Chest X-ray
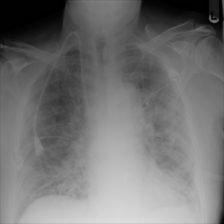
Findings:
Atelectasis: negative
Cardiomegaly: negative
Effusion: negative
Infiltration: negative
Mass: negative
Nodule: negative
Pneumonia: negative
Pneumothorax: negative
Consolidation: negative
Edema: positive
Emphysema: negative
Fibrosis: negative
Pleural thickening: negative
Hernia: negative